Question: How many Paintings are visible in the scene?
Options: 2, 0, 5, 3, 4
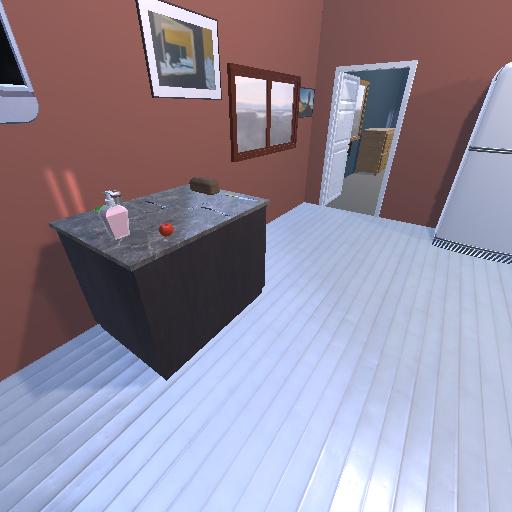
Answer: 2